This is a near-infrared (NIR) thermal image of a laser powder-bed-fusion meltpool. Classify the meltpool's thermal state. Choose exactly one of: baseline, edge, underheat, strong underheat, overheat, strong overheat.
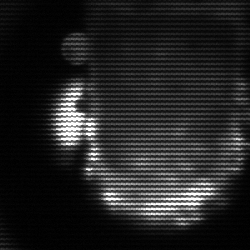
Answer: baseline